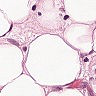
Metastatic tissue present: yes